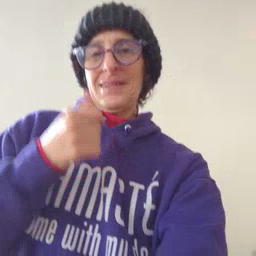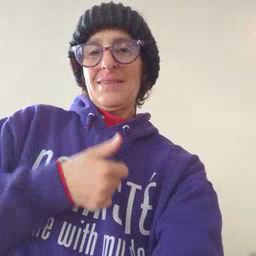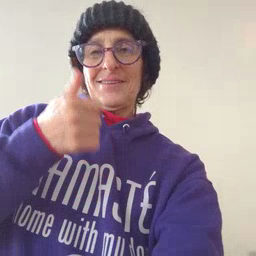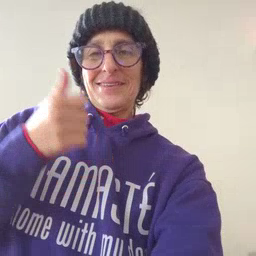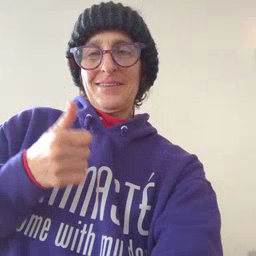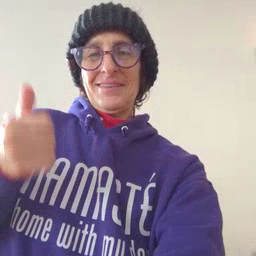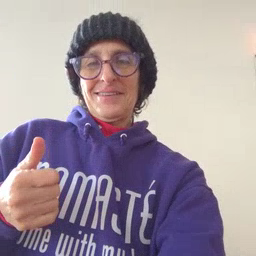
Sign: every